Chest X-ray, PA view. Patient: 61 years old, sex M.
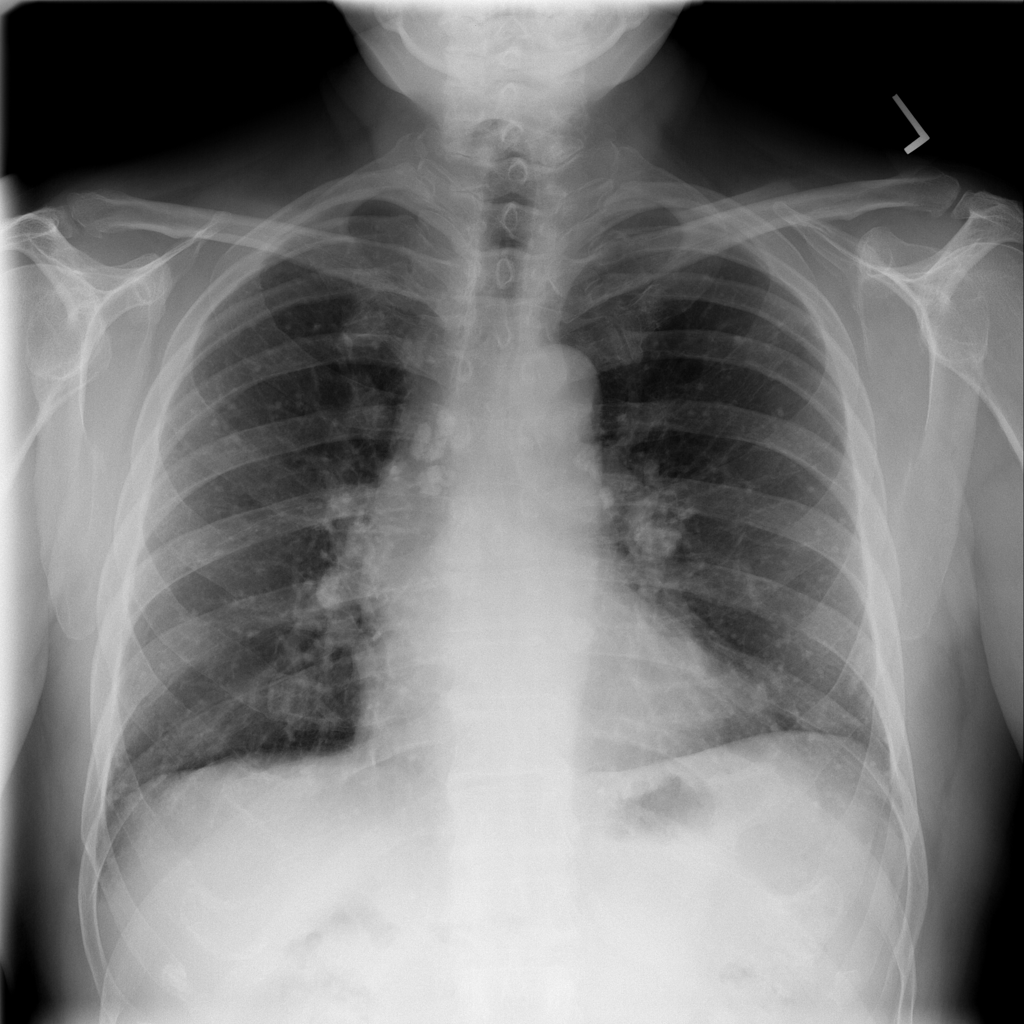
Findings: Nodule